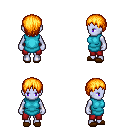
a pixel art fantasy rpg character, female body template, dark elf, purple skin, teal tunic, red pants, light blonde plain hairstyle, brown slippers, four views (front, back, left, right), 2x2 character sprite sheet, small pixel art, hard edges, no anti-aliasing